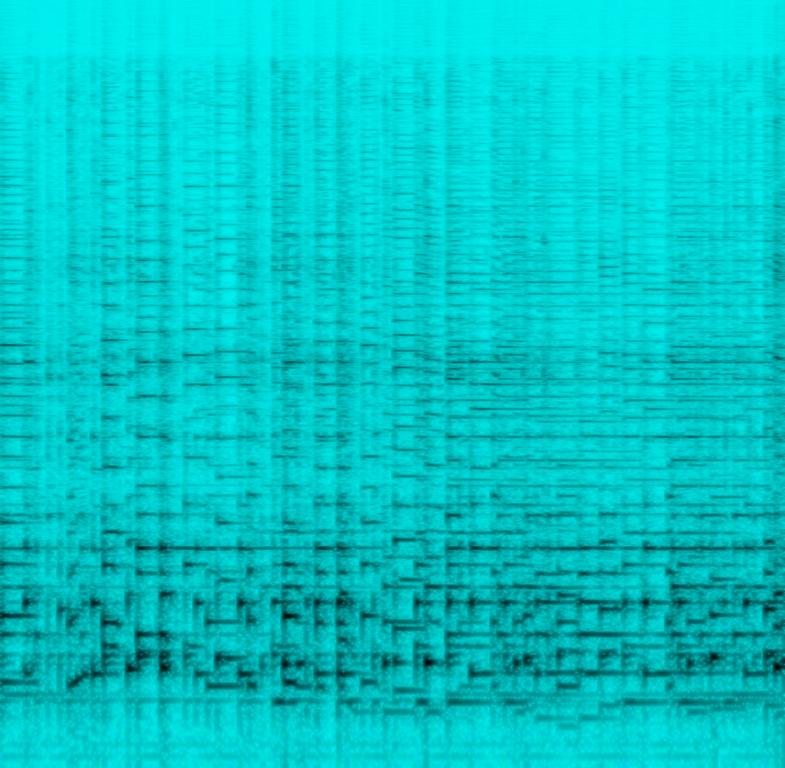
This music is a lively Banjo instrumental. The tempo is fast with the musician dexterously playing a very spirited, vivacious and complex harmony. There is no other instrument accompaniment. This instrument is often heard in Country and Bluegrass.